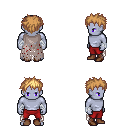
a pixel art fantasy rpg character, male body template, dark elf, purple skin, gray tattered cape, red pants, light blonde bedhead hairstyle, white cloth bandages, brown shoes, four views (front, back, left, right), 2x2 character sprite sheet, small pixel art, hard edges, no anti-aliasing